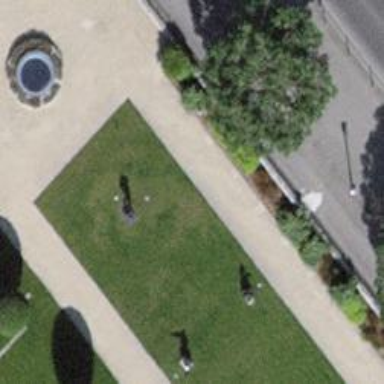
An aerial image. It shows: Historical memorial featuring statue.